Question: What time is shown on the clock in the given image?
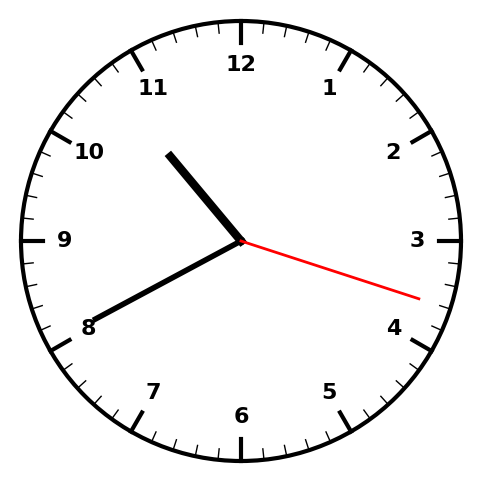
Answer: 10:40:18